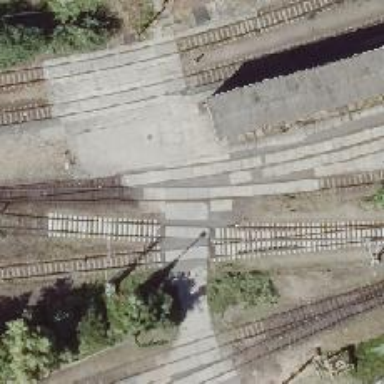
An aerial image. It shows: Railway level crossing.